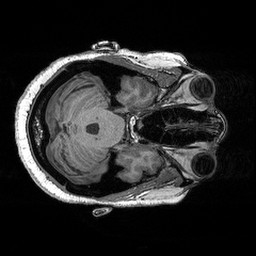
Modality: T1w
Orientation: axial
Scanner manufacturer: siemens
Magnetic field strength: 3 T
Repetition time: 2.3 s
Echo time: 0.00298 s